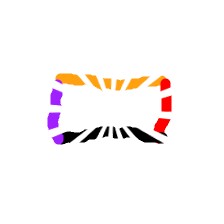
Shape: rectangle